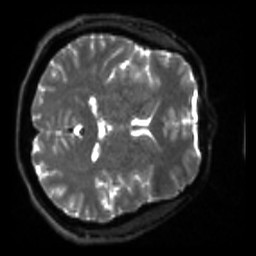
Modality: sbref
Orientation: axial
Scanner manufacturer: siemens
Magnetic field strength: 3 T
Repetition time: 4 s
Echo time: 0.0594 s